Interaction volume radius: 10 \u00c5
Interaction volume height: 15 \u00c5
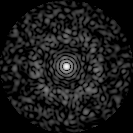
Disorder parameter: 0.8299